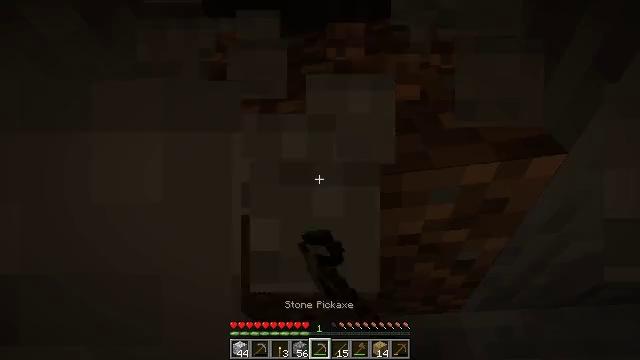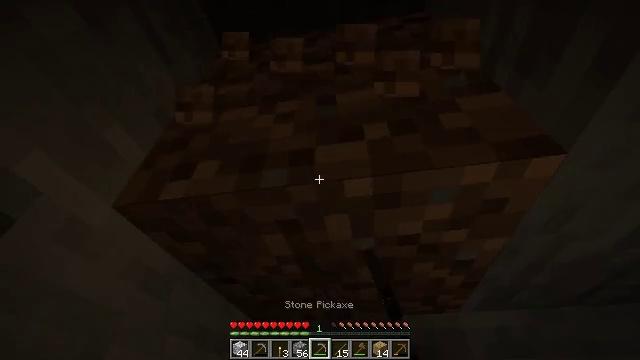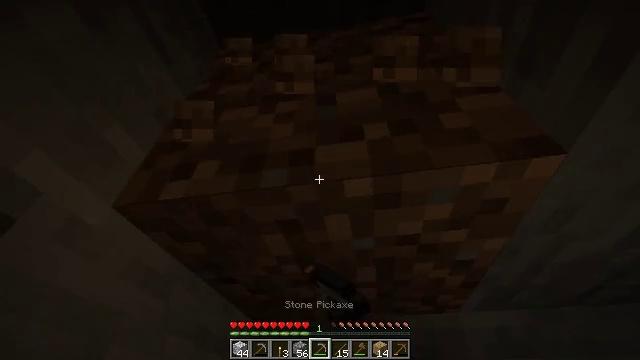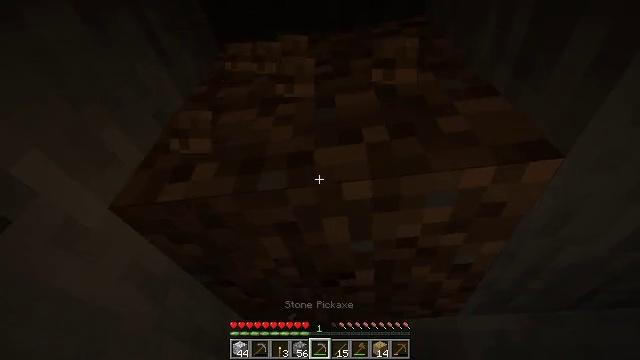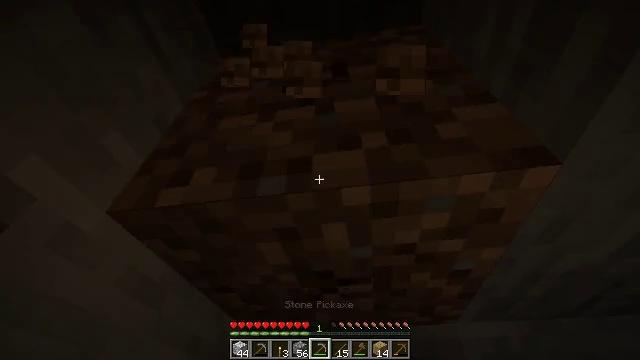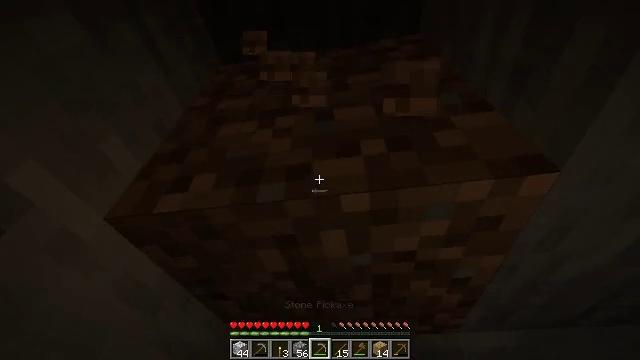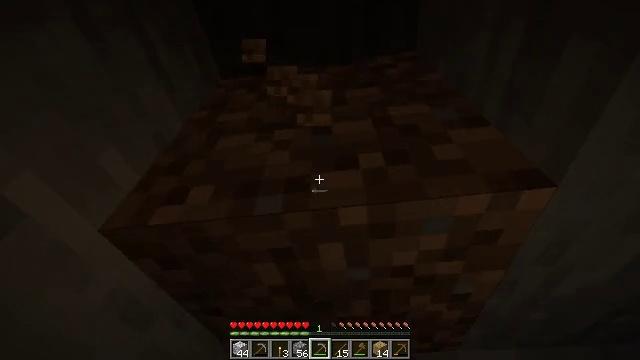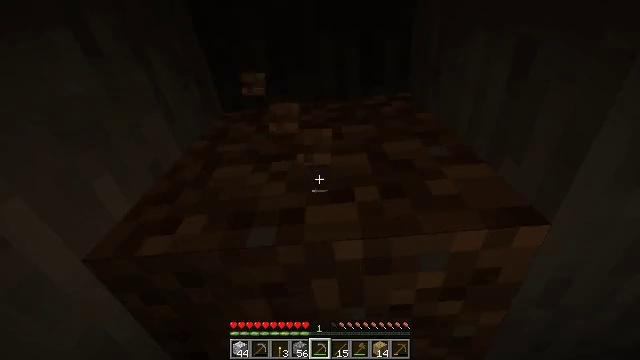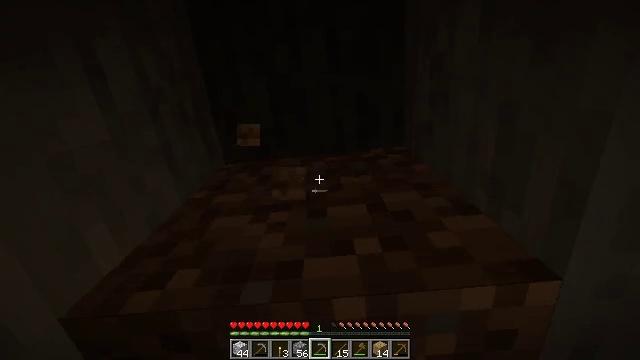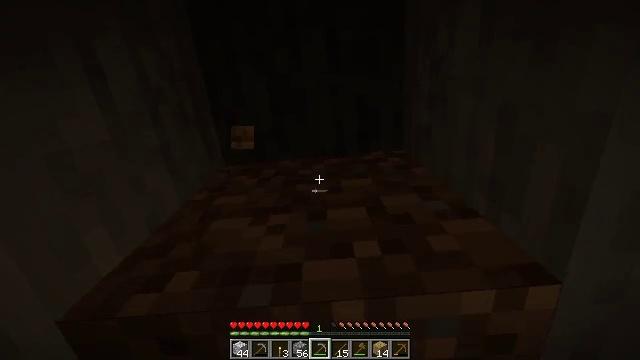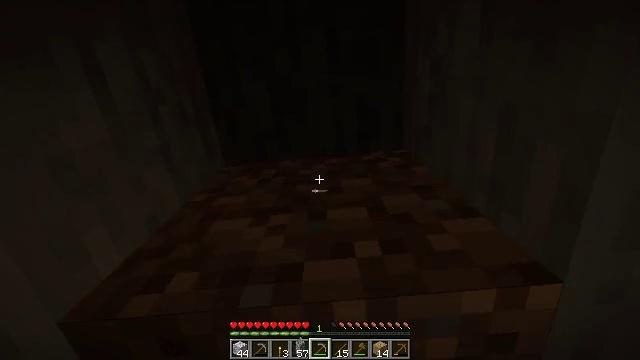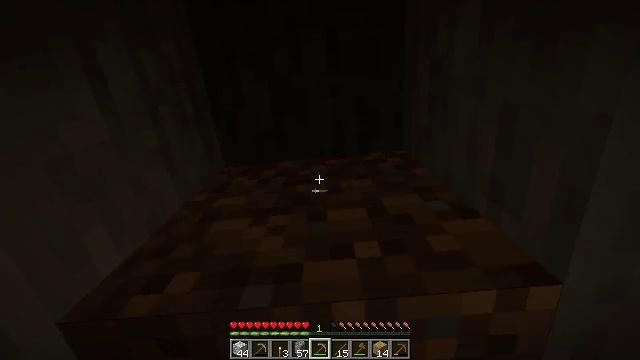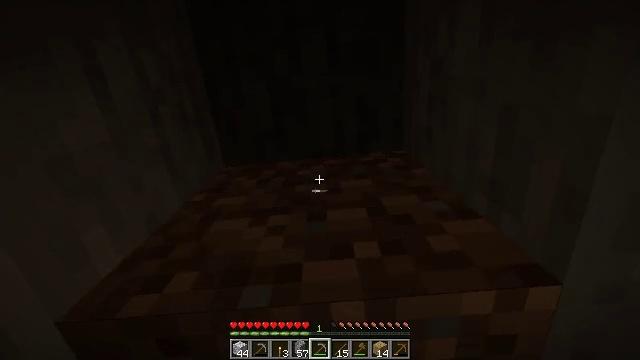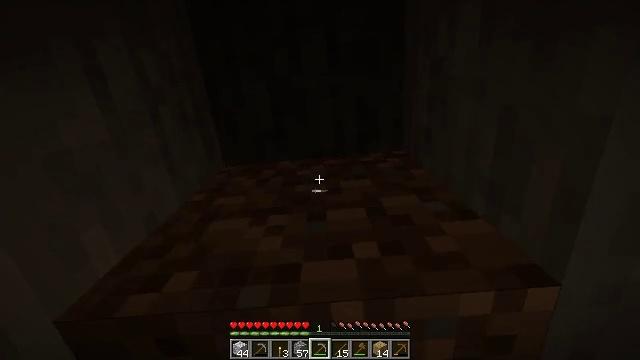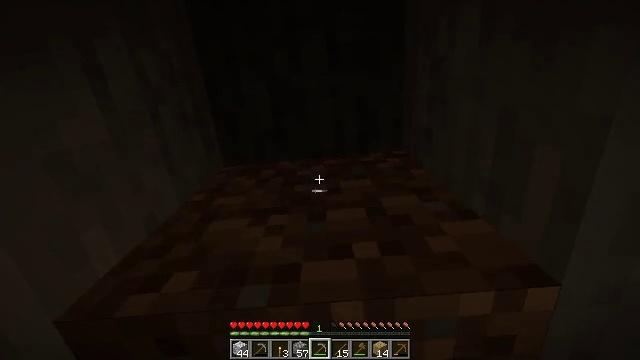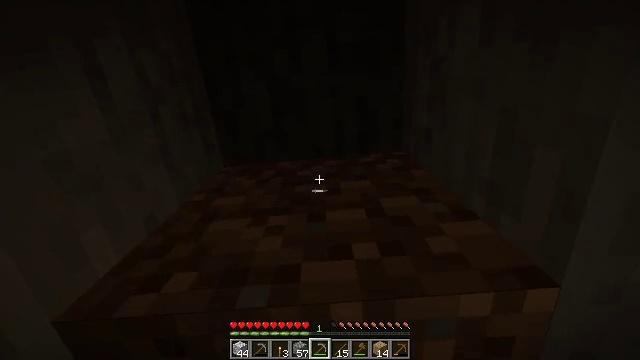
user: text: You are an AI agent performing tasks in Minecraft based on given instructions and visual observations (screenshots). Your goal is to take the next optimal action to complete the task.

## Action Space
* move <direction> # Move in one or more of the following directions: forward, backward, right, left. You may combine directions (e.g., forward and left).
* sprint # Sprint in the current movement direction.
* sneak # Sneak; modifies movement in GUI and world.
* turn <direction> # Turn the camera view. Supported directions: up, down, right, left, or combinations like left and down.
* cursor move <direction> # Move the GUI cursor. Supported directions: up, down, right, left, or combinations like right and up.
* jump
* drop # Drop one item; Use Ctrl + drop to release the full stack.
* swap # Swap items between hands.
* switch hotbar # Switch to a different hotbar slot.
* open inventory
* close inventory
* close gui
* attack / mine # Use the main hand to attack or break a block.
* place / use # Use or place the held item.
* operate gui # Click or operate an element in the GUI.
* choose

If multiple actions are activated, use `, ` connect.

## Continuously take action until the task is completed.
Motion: motion action
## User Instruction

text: Gather dirt.
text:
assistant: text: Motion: attack / mine
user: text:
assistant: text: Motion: attack / mine
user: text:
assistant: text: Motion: attack / mine
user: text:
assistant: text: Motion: turn up, attack / mine
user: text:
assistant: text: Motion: turn up
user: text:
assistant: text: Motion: turn up
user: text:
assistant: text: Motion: turn right and up
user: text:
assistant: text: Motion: turn up
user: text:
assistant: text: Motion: no_op
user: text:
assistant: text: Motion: no_op
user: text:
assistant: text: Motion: no_op
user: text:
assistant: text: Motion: no_op
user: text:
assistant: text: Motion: no_op
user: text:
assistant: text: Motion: no_op
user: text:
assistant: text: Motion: no_op
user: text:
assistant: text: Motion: no_op
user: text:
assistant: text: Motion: no_op
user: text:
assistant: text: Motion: turn down
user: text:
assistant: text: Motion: turn down
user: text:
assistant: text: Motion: no_op
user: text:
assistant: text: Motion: no_op
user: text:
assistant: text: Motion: attack / mine
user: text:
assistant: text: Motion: attack / mine
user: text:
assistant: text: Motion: attack / mine
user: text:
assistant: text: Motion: attack / mine
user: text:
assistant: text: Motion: attack / mine
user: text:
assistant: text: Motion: attack / mine
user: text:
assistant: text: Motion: attack / mine
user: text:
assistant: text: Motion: attack / mine
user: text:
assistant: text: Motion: attack / mine